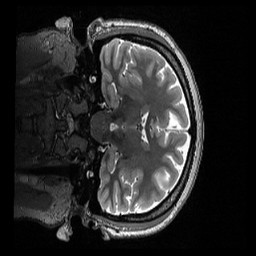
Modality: T2w
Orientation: coronal
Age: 24
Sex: female
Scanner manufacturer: siemens
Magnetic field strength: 3 T
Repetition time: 3.2 s
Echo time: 0.565 s